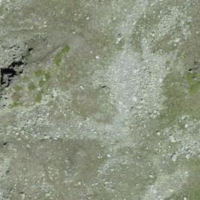
EUNIS habitat code: 31
Species observed at this site:
Pyrrhocorax graculus